Question: I have a tree-like object structure three levels deep and have tried to represent that in a DataGrid.
I'll show the XAML below, but there is basically a top-level DataGrid, with a DataGridTemplateColumn that contains a ToggleButton. If you click the button it shows the second DataGrid, which has an identical setup. That should allow you to click the ToggleButton in the second grid and show the third (and final) DataGrid.
This is the expected result:

So you'd click "Destinations..." to show the Destination grid and then click "Expressions..." to show that detail.
Both buttons are implemented with identical code:
'''
<DataGridTemplateColumn>
<DataGridTemplateColumn.CellTemplate>
<DataTemplate>
<ToggleButton Content="Destinations..." ButtonBase.Click="ToggleButton_Click" />
</DataTemplate>
</DataGridTemplateColumn.CellTemplate>
</DataGridTemplateColumn>
'''
If both buttons have their Click handlers assigned (same handler, or different), I get a NullReferenceException when I click "Destinations..." (before the destinations grid even displays).
But if I take out the handler for the "Expressions..." button, everything shows just dandy, but of course you cannot expand the inner grid.
The problem is not with my objects, because if I just leave the grid's RowDetailsVisibilityMode="Visible" data from all three levels reflect in the grid. The problem seems to be isolated to the use of the ButtonBase.Click event on the inner grid.
Here's the XAML:
'''
<Window x:Class="SPConvert.MainWindow"
xmlns="http://schemas.microsoft.com/winfx/2006/xaml/presentation"
xmlns:x="http://schemas.microsoft.com/winfx/2006/xaml"
Title="Stored Procedure Converter" Height="425" Width="705">
<Grid>
<DataGrid Name="conversionsGrid" RowDetailsVisibilityMode="Collapsed" CanUserAddRows="False">
<DataGrid.Columns>
<DataGridTemplateColumn>
<DataGridTemplateColumn.CellTemplate>
<DataTemplate>
<ToggleButton Content="Destinations..." ButtonBase.Click="ToggleButton_Click" />
</DataTemplate>
</DataGridTemplateColumn.CellTemplate>
</DataGridTemplateColumn>
</DataGrid.Columns>
<DataGrid.RowDetailsTemplate>
<DataTemplate>
<StackPanel DockPanel.Dock="Left">
<Label Content="Add destination paths" />
<DataGrid ItemsSource="{Binding Destinations}" RowDetailsVisibilityMode="Visible">
<DataGrid.Columns>
<DataGridTemplateColumn>
<DataGridTemplateColumn.CellTemplate>
<DataTemplate>
<ToggleButton Content="Expressions..." ButtonBase.Click="ToggleButton_Click" />
</DataTemplate>
</DataGridTemplateColumn.CellTemplate>
</DataGridTemplateColumn>
</DataGrid.Columns>
<DataGrid.RowDetailsTemplate>
<DataTemplate>
<DataGrid ItemsSource="{Binding Expressions}" AutoGenerateColumns="True">
</DataGrid>
</DataTemplate>
</DataGrid.RowDetailsTemplate>
</DataGrid>
</StackPanel>
</DataTemplate>
</DataGrid.RowDetailsTemplate>
</DataGrid>
</Grid>
</Window>
'''
I didn't initially include the code for the click handler, because the exception doesn't occur there. When debugging, I can see the click (of the Destinations button) executing and returning a valid row (and confirm it is the correct row). As long as the event handler for the inner button (Expressions) is not assigned, the row expands just dandy. When that is assigned, I get the error. But keep in mind that the Expressions button is never clicked and I can confirm in the debugger that the handler only executes once.
Here is the code of the click handler:
'''
private DataGridRow FindClickedRow(DependencyObject dep)
{
// dep is the DependencyObject that was clicked. We can then iterate up the visual tree to find the clicked row.
while ((dep != null) && !(dep is DataGridRow))
dep = VisualTreeHelper.GetParent(dep);
return dep as DataGridRow;
}
private void ToggleButton_Click(object sender, RoutedEventArgs e)
{
DataGridRow row = FindClickedRow(e.OriginalSource as DependencyObject);
row.DetailsVisibility = (row.DetailsVisibility == Visibility.Collapsed)?Visibility.Visible:Visibility.Collapsed;
}
'''
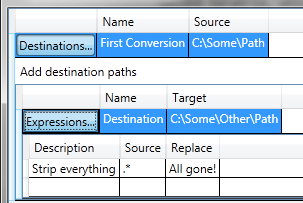
Answer: This <URL> describes your problem.
Simply put you cannot attach to event form templates that are inlined in RowDetailsTemplate.
1st solution: move your templates to Control\Window Resources:
'''
<Window.Resources>
<ResourceDictionary>
<DataTemplate x:Key="innertemplate">
<ToggleButton Content="Expressions..." ButtonBase.Click="ToggleButton_Click" />
</DataTemplate>
<DataTemplate x:Key="template">
<StackPanel DockPanel.Dock="Left">
<Label Content="Add destination paths" />
<DataGrid ItemsSource="{Binding Destinations}" RowDetailsVisibilityMode="Visible">
<DataGrid.Columns>
<DataGridTemplateColumn CellTemplate="{StaticResource innertemplate}">
</DataGridTemplateColumn>
</DataGrid.Columns>
<DataGrid.RowDetailsTemplate>
<DataTemplate>
<DataGrid ItemsSource="{Binding Expressions}" AutoGenerateColumns="True">
</DataGrid>
</DataTemplate>
</DataGrid.RowDetailsTemplate>
</DataGrid>
</StackPanel>
</DataTemplate>
</ResourceDictionary>
</Window.Resources>
'''
and reference it in grid:
'''
RowDetailsTemplate="{StaticResource template}"
'''
2nd solution: Move content of template to UserControl and add template as:
'''
<DataGrid.RowDetailsTemplate>
<DataTemplate>
<local:YourControl />
'''
where 'local' is in my project 'xmlns:local="clr-namespace:WpfApplication1"'